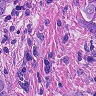
Metastatic tissue present: yes